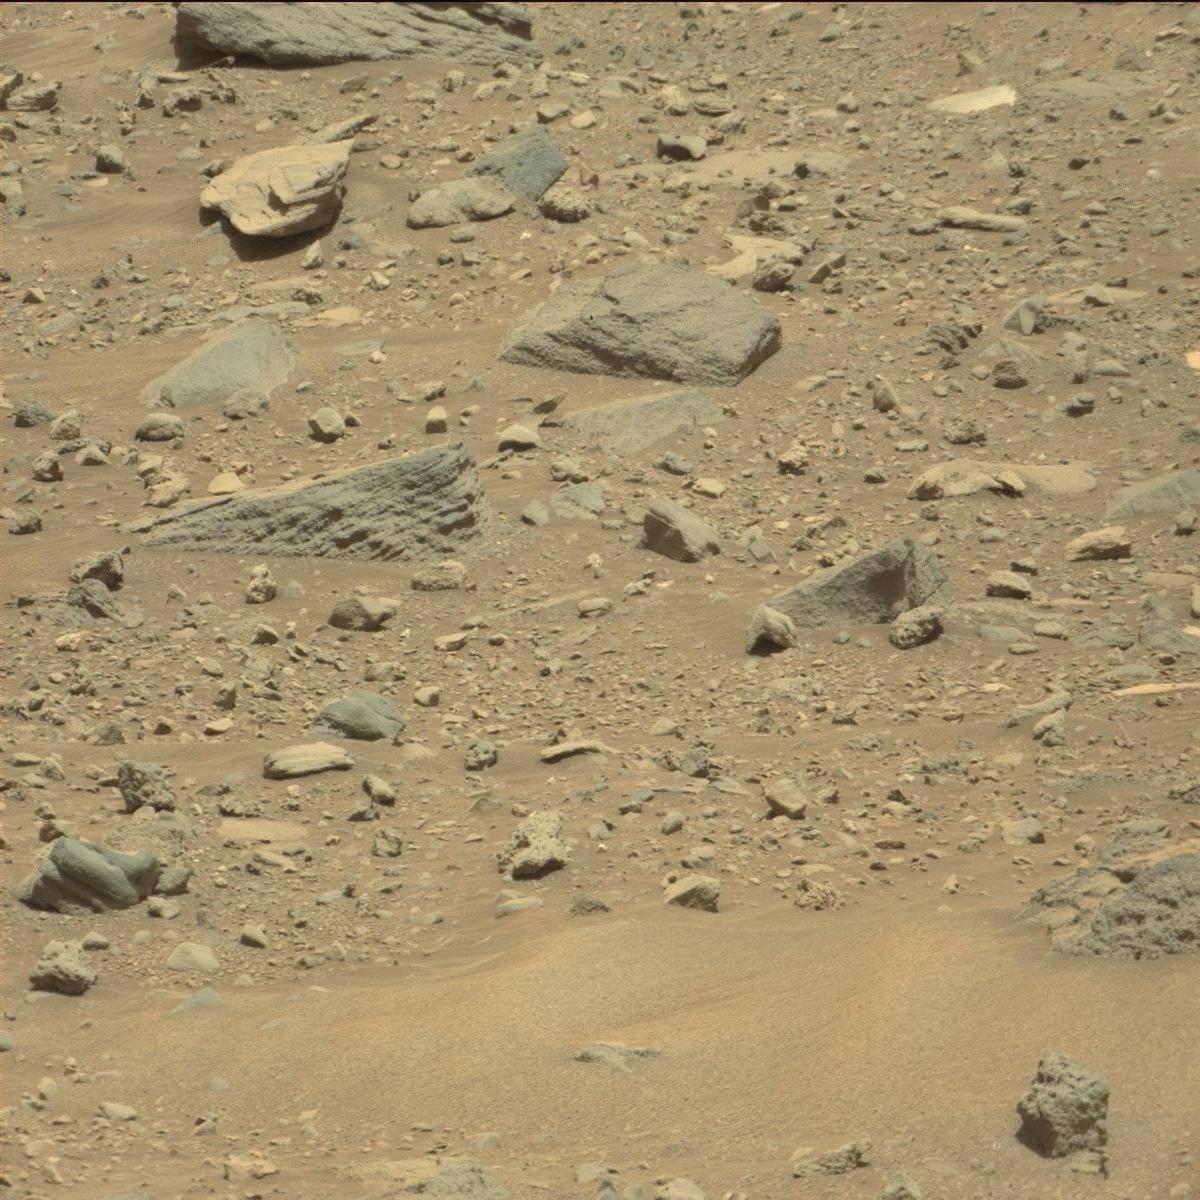
Terrain classes present: Bedrock, Rock, Sand / Soil